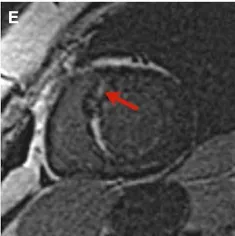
Imaging of patient B. Images (C-F): cardiac magnetic resonance imaging of patient B. Near-transmural delayed gadolinium enhancement of the mid inferior and inferoseptal wall segments, short-axis view (C).
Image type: radiology (mri)